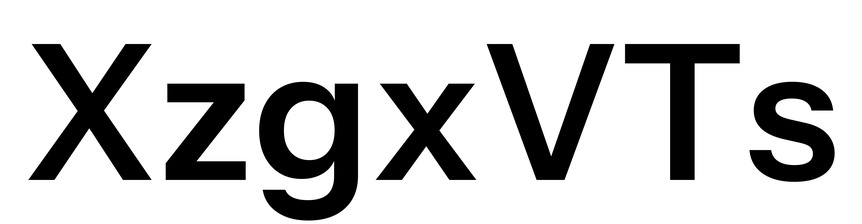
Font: InstrumentSans_SemiBold